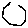
Label: hexagon